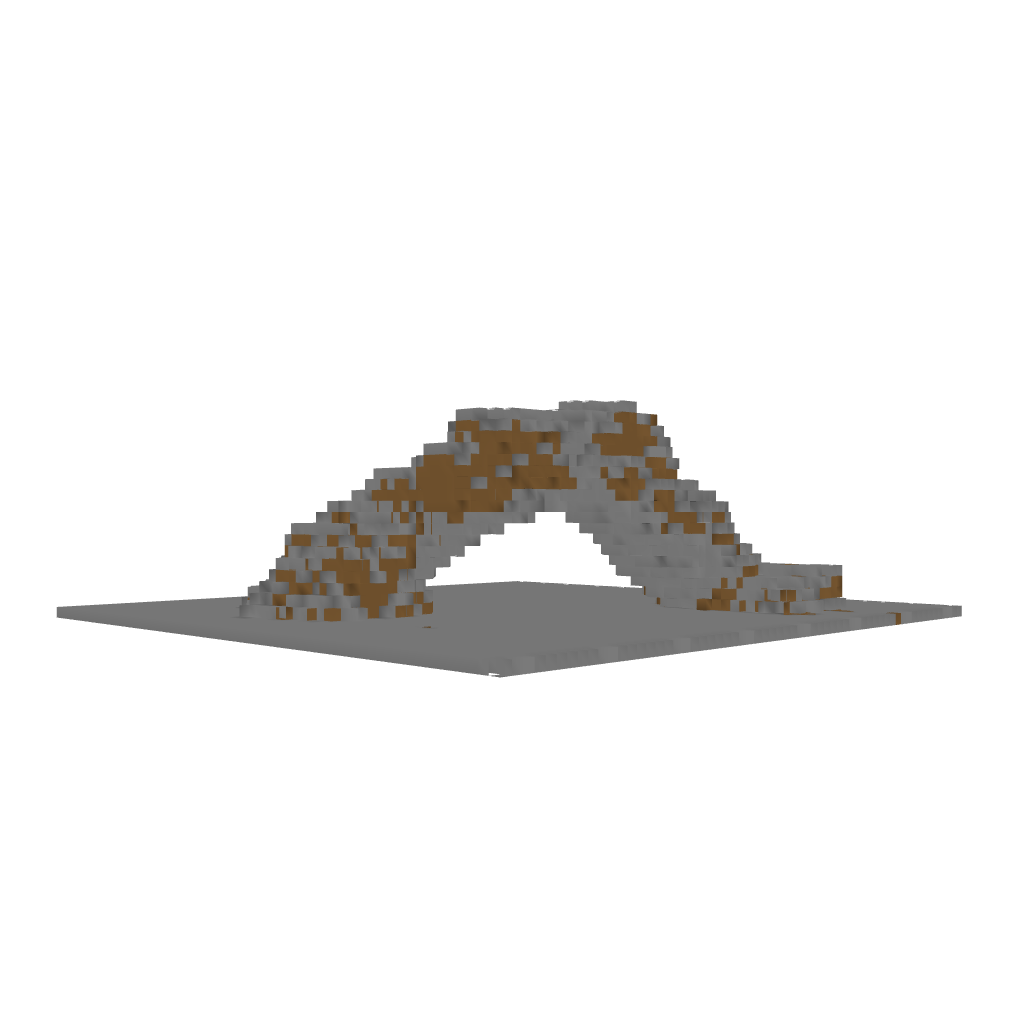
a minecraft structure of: Over Hang good quality a lot of earth